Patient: sex M, age 62
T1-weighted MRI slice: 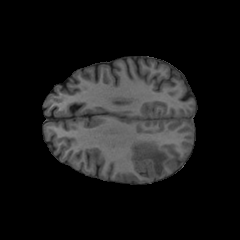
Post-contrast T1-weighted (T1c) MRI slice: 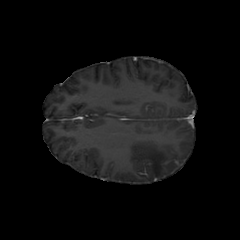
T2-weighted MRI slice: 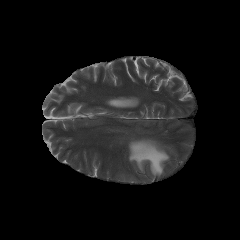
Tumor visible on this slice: yes
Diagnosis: Glioblastoma, IDH-wildtype
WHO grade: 4